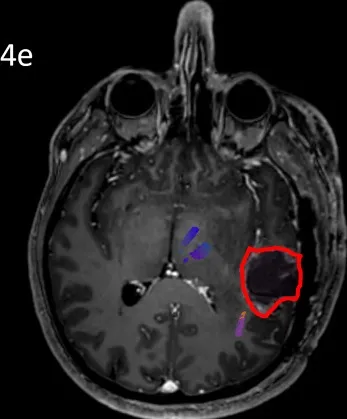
Case 4. Left panels show ON results, right panels AN results. Panels (E, F) Overlap of tracking and postoperative T1-weighted imaging after elastic fusion with the resection cavity marked in red.
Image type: radiology (mri)